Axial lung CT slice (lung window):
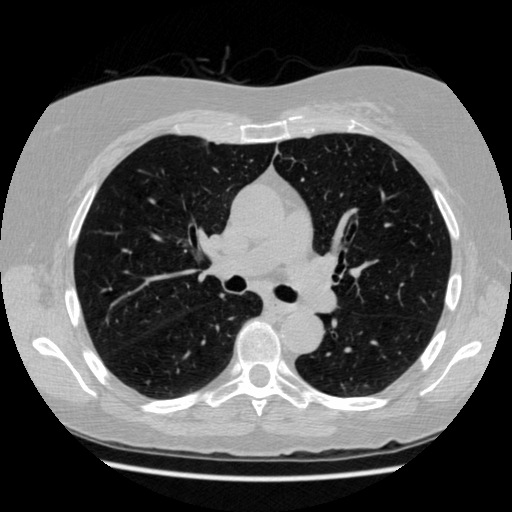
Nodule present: no